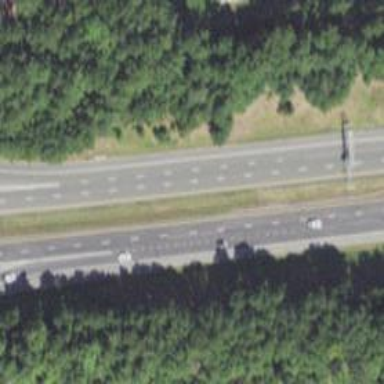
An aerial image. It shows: Motorway.